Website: apple
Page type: receipt
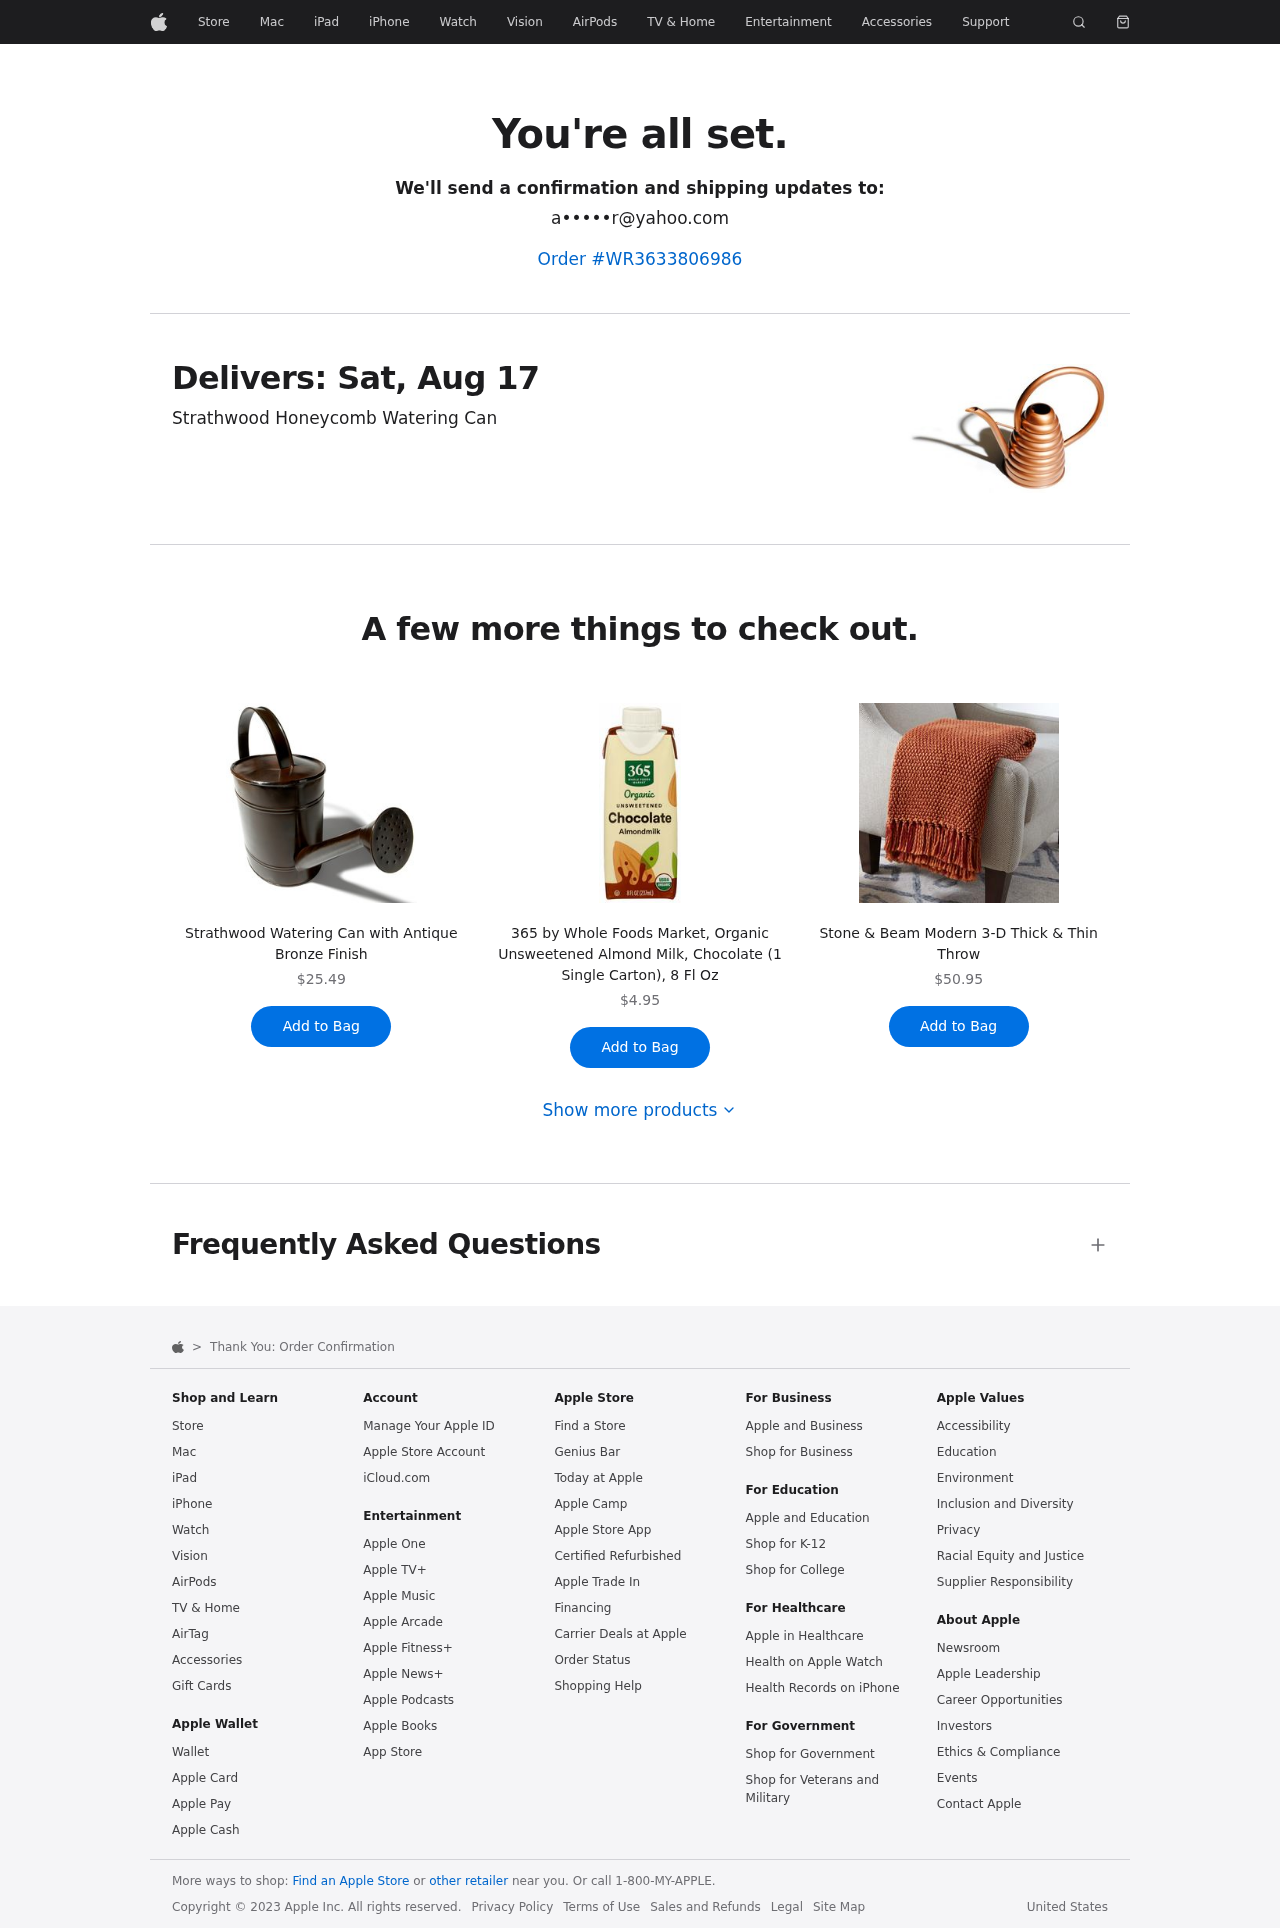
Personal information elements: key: PII_EMAIL
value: a•••••r@yahoo.com
Product elements: key: PRODUCT1_NAME
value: Strathwood Honeycomb Watering Can
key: PRODUCT2_NAME
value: Strathwood Watering Can with Antique Bronze Finish
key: PRODUCT2_PRICE
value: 25.49
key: PRODUCT3_NAME
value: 365 by Whole Foods Market, Organic Unsweetened Almond Milk, Chocolate (1 Single Carton), 8 Fl Oz
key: PRODUCT3_PRICE
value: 4.95
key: PRODUCT4_NAME
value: Stone & Beam Modern 3-D Thick & Thin Throw
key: PRODUCT4_PRICE
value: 50.95
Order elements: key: ORDER_ID
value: Order #WR3633806986
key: ORDER_DELIVERY_DATE
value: Delivers: Sat, Aug 17